Interaction volume radius: 10 \u00c5
Interaction volume height: 15 \u00c5
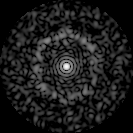
Disorder parameter: 0.8446